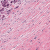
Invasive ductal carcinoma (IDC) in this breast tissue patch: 1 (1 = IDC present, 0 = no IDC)